Question: I have a treeview for show the contact details of customer.
I bring contact details into 'treeview' but if i click any customer name it would show customers details in seperate textboxes like, 'firstname', 'lastname', 'personal email', 'office email',it will go upto 17 data's.
Please any one help how to solve this problem.
Here is example image what i want to exactly

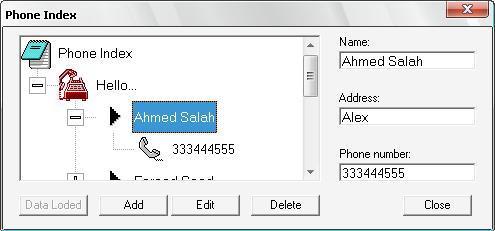
Answer: You can use 'SelectedNode' property of the treeview to get the text of the selected node.
'''
textBox1.Text = treeView1.SelectedNode.Text;
'''
To get the text of the child of the selected node, you can use
'''
textBox1.Text = treeView1.SelectedNode.Nodes["NodeName"].Text;
'''